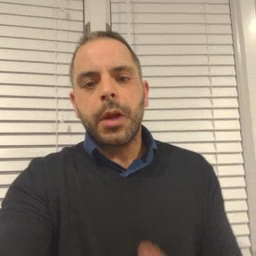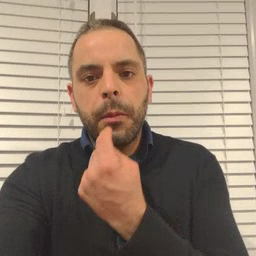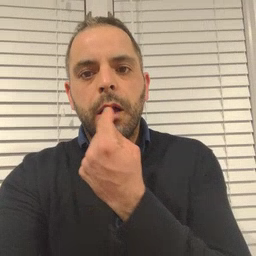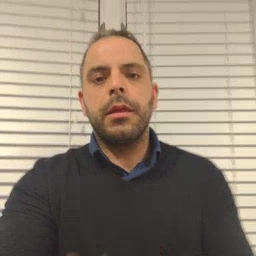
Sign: mouth